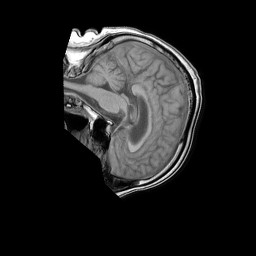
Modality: T1w
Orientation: sagittal
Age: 77
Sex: male
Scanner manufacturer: philips
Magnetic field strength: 1.5 T
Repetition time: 0.1881 s
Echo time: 0.001854 s